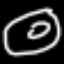
Label: donut